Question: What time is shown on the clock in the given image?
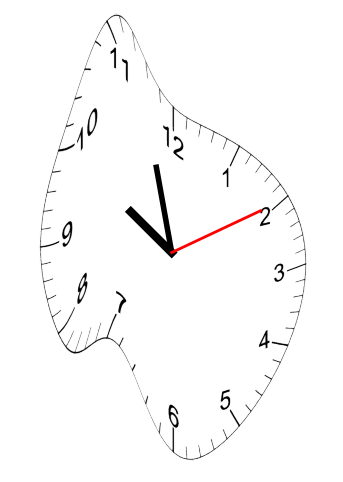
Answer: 09:57:10